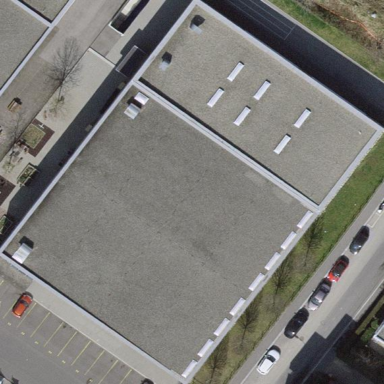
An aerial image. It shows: School building.